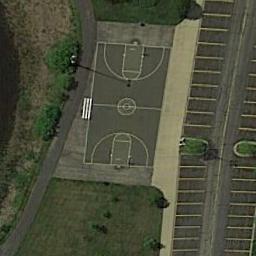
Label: basketball_court